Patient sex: M
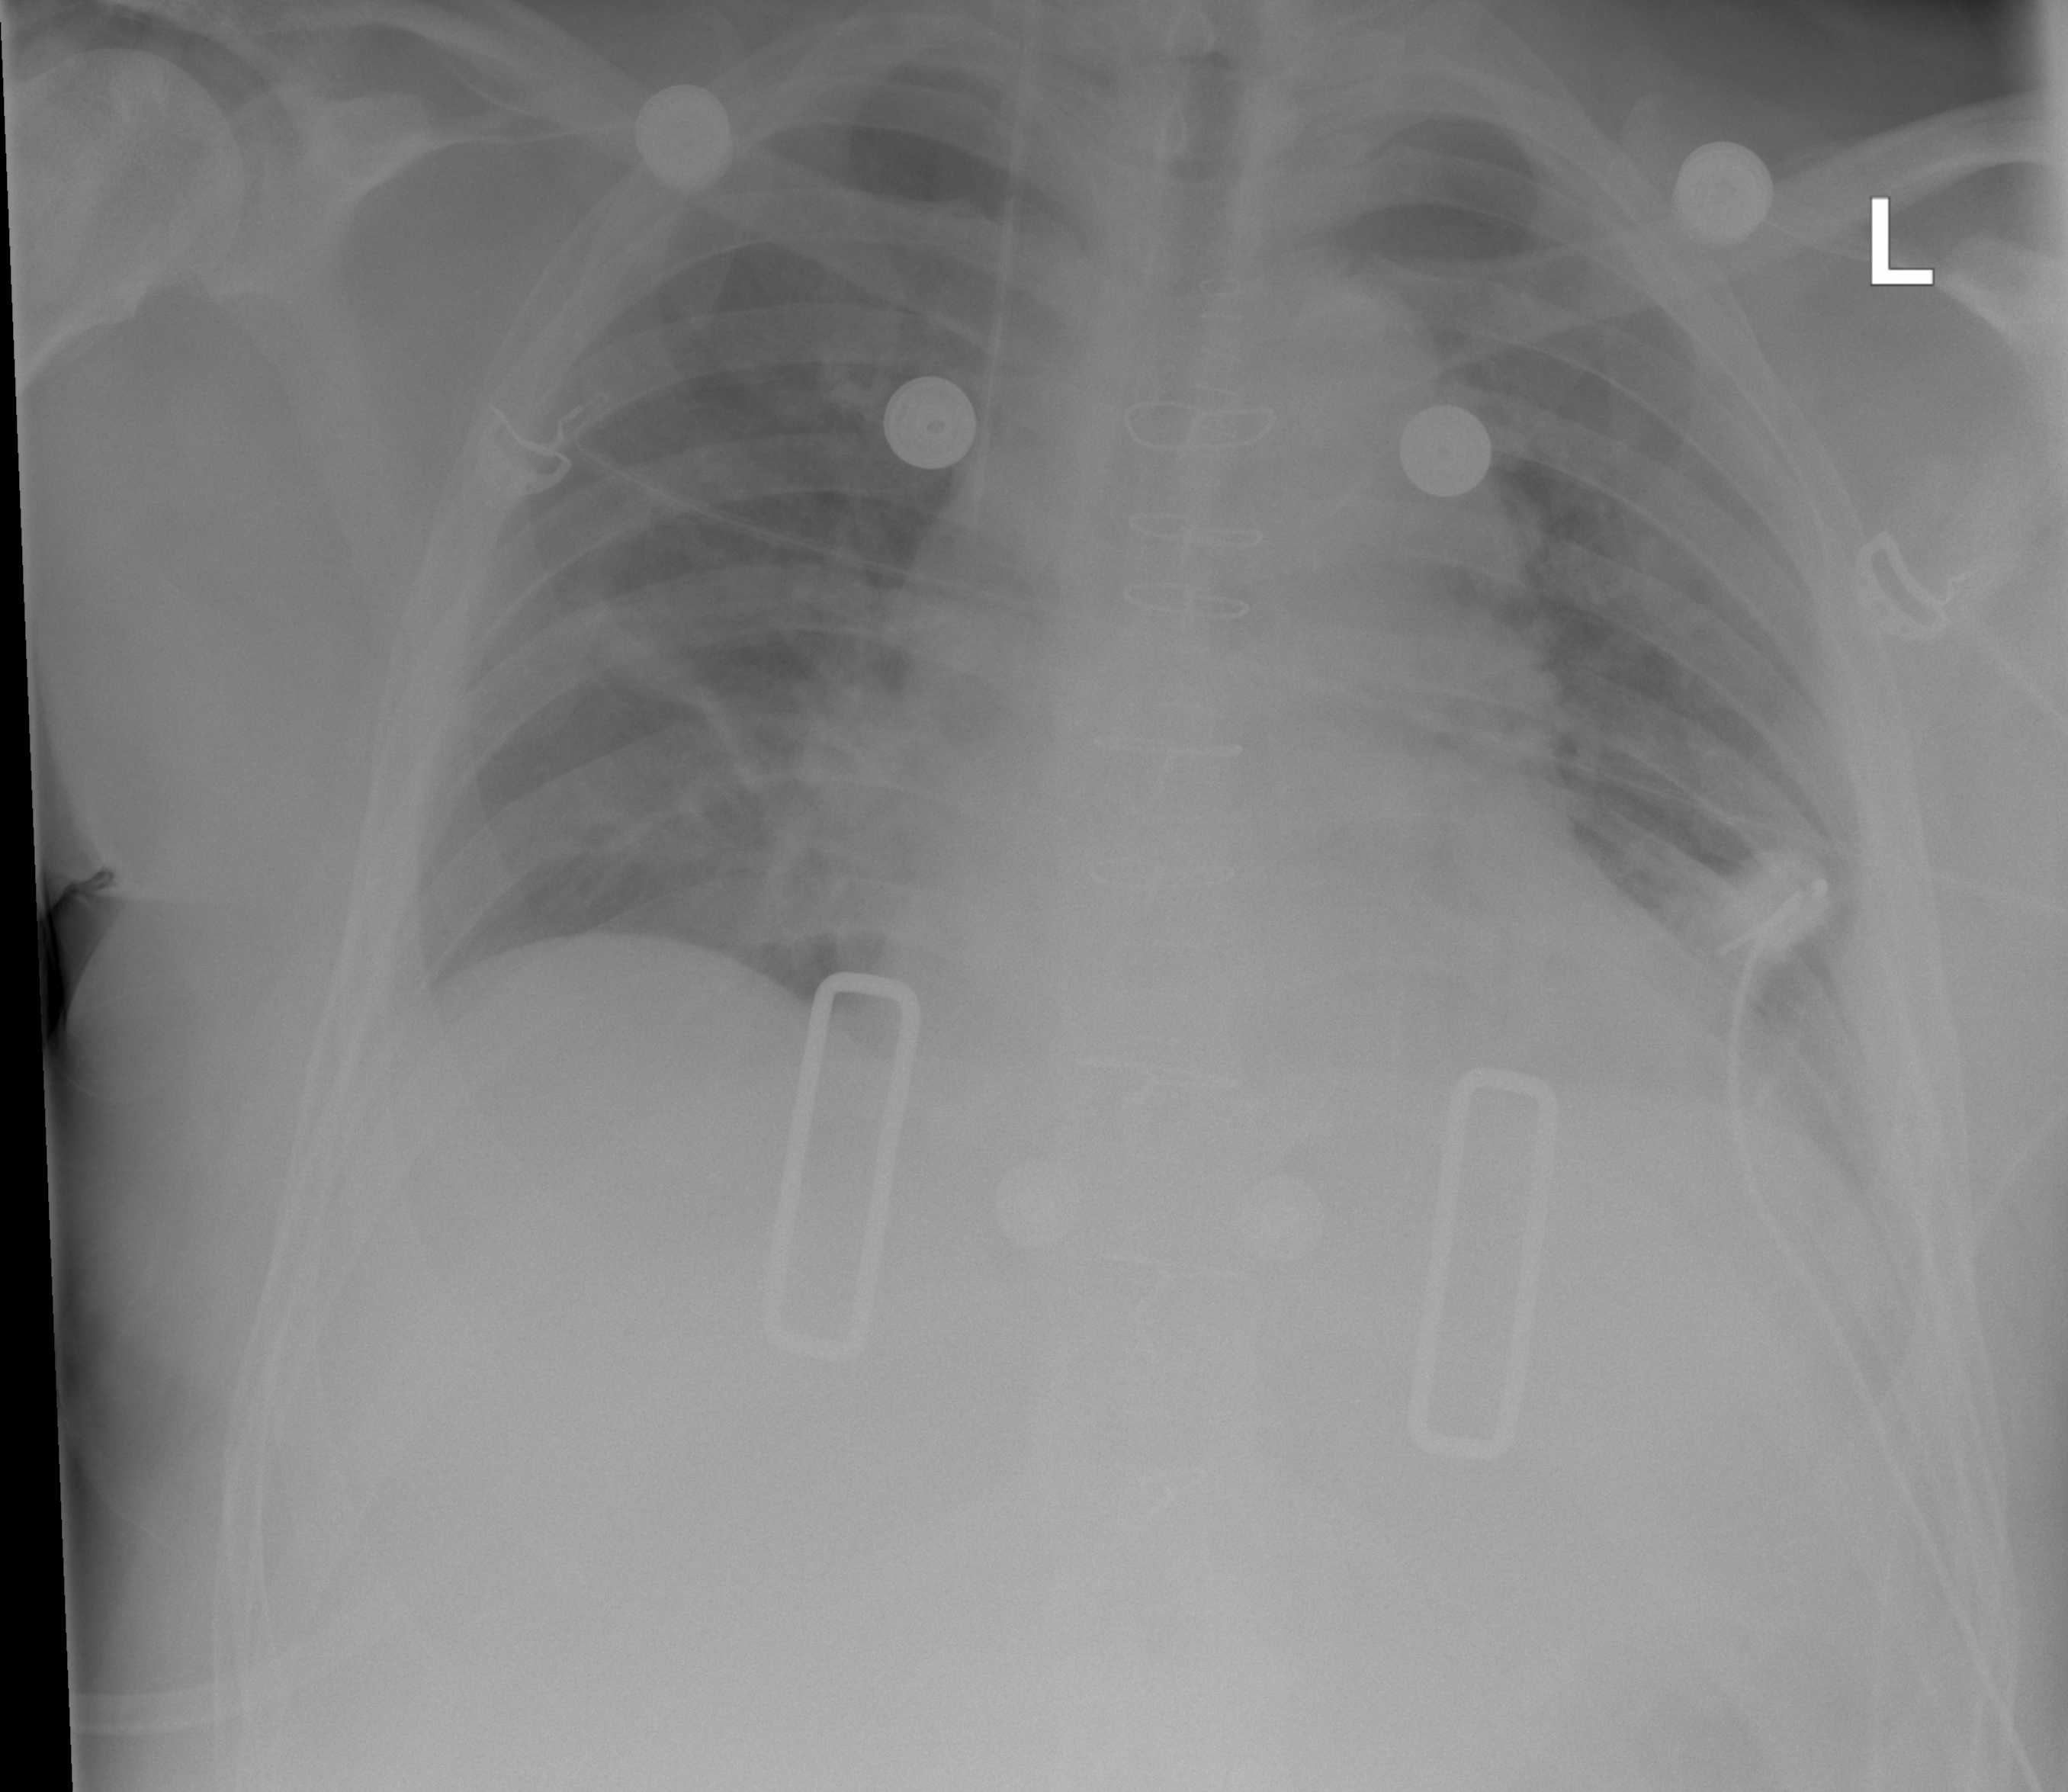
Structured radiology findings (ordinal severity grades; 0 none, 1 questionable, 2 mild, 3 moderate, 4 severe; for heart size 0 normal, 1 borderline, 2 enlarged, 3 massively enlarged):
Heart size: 2
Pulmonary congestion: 2
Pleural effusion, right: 0
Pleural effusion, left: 2
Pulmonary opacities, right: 1
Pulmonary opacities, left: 1
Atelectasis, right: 2
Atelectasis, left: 2